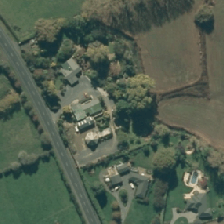
Land cover: urban_build_up